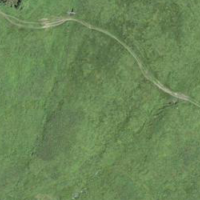
EUNIS habitat code: 23
Species observed at this site:
Caltha palustris